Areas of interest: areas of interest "Sport and cultural"
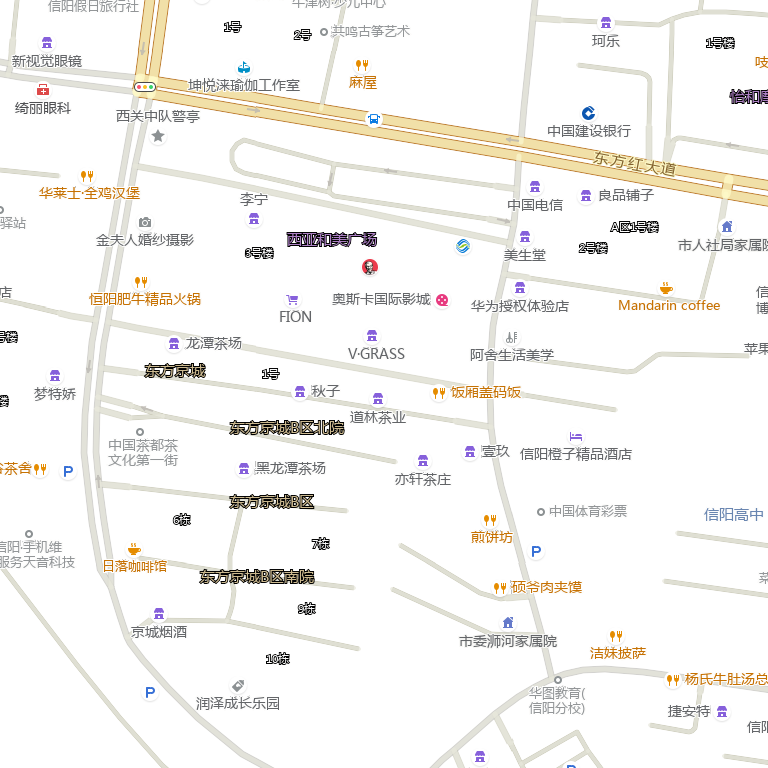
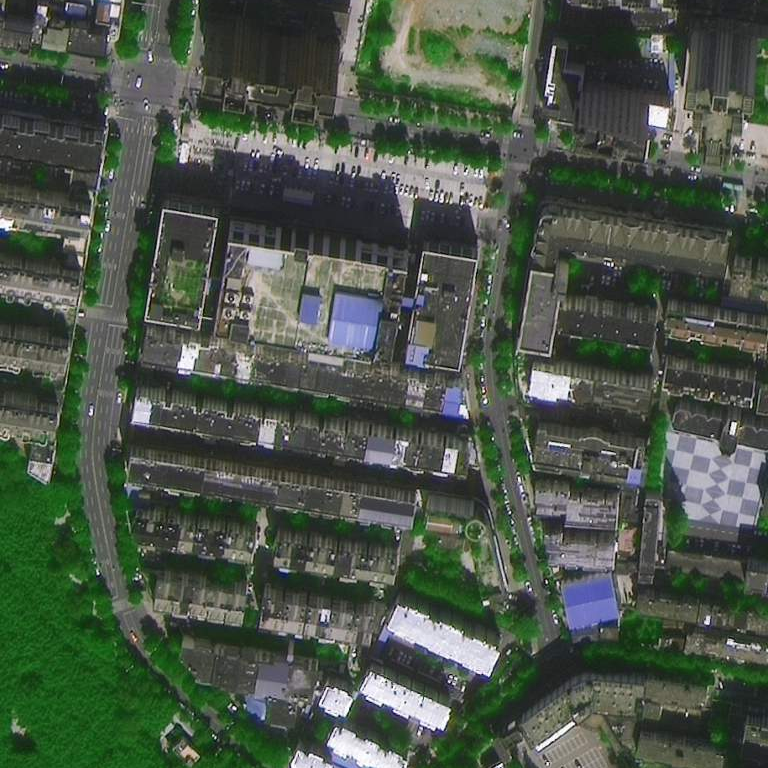